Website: walmart
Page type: store-pickup
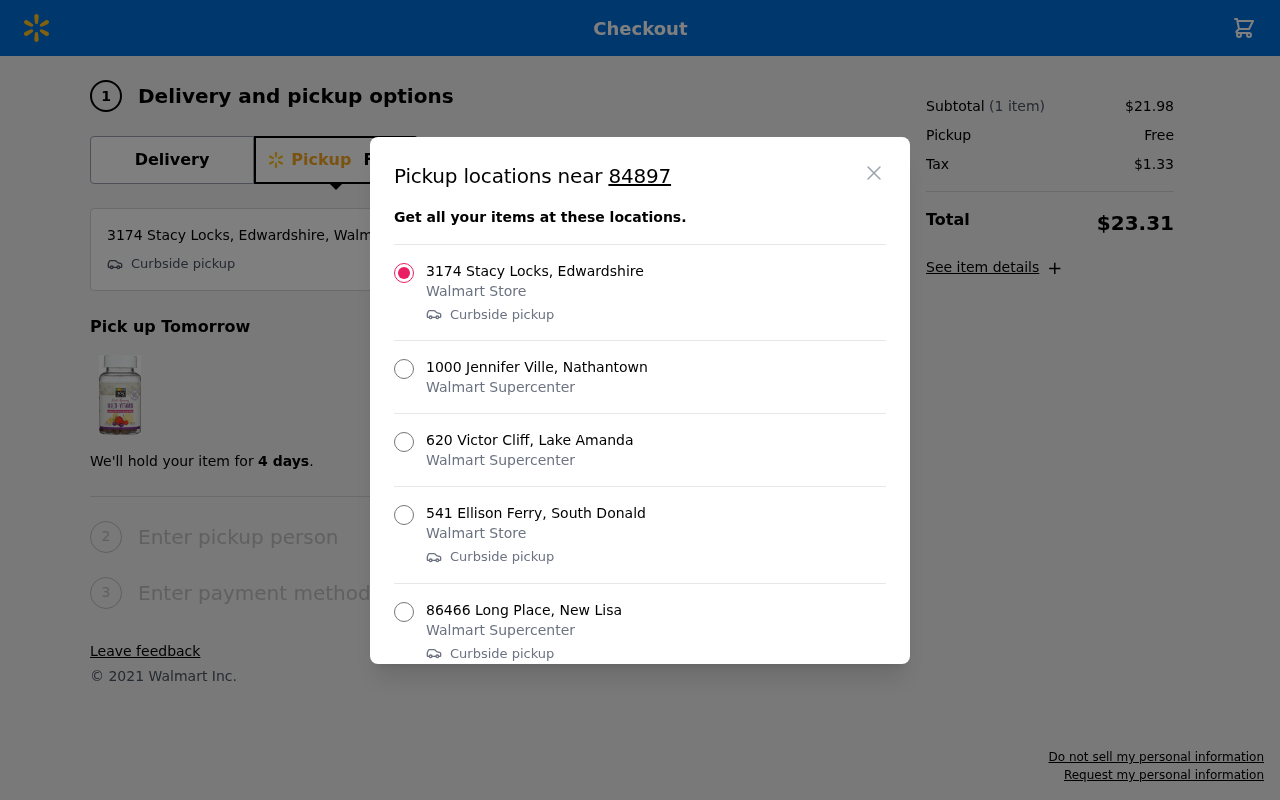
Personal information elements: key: PII_LOCATION1_CITY
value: Edwardshire
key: PII_LOCATION1_STREET
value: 3174 Stacy Locks
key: PII_LOCATION2_CITY
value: Nathantown
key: PII_LOCATION2_STREET
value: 1000 Jennifer Ville
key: PII_LOCATION3_CITY
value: Lake Amanda
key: PII_LOCATION3_STREET
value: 620 Victor Cliff
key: PII_LOCATION4_CITY
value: South Donald
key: PII_LOCATION4_STREET
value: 541 Ellison Ferry
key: PII_LOCATION5_CITY
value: New Lisa
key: PII_LOCATION5_STREET
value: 86466 Long Place
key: PII_POSTCODE
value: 84897
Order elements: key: ORDER_NUM_ITEMS
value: (1 item)
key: ORDER_SUBTOTAL
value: $21.98
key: ORDER_SHIPPING_COST
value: Free
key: ORDER_TAX
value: $1.33
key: ORDER_TOTAL
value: $23.31